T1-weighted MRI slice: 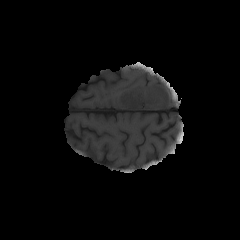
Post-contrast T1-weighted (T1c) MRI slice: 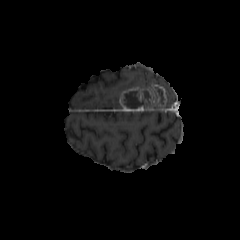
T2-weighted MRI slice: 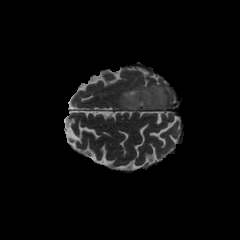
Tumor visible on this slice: yes